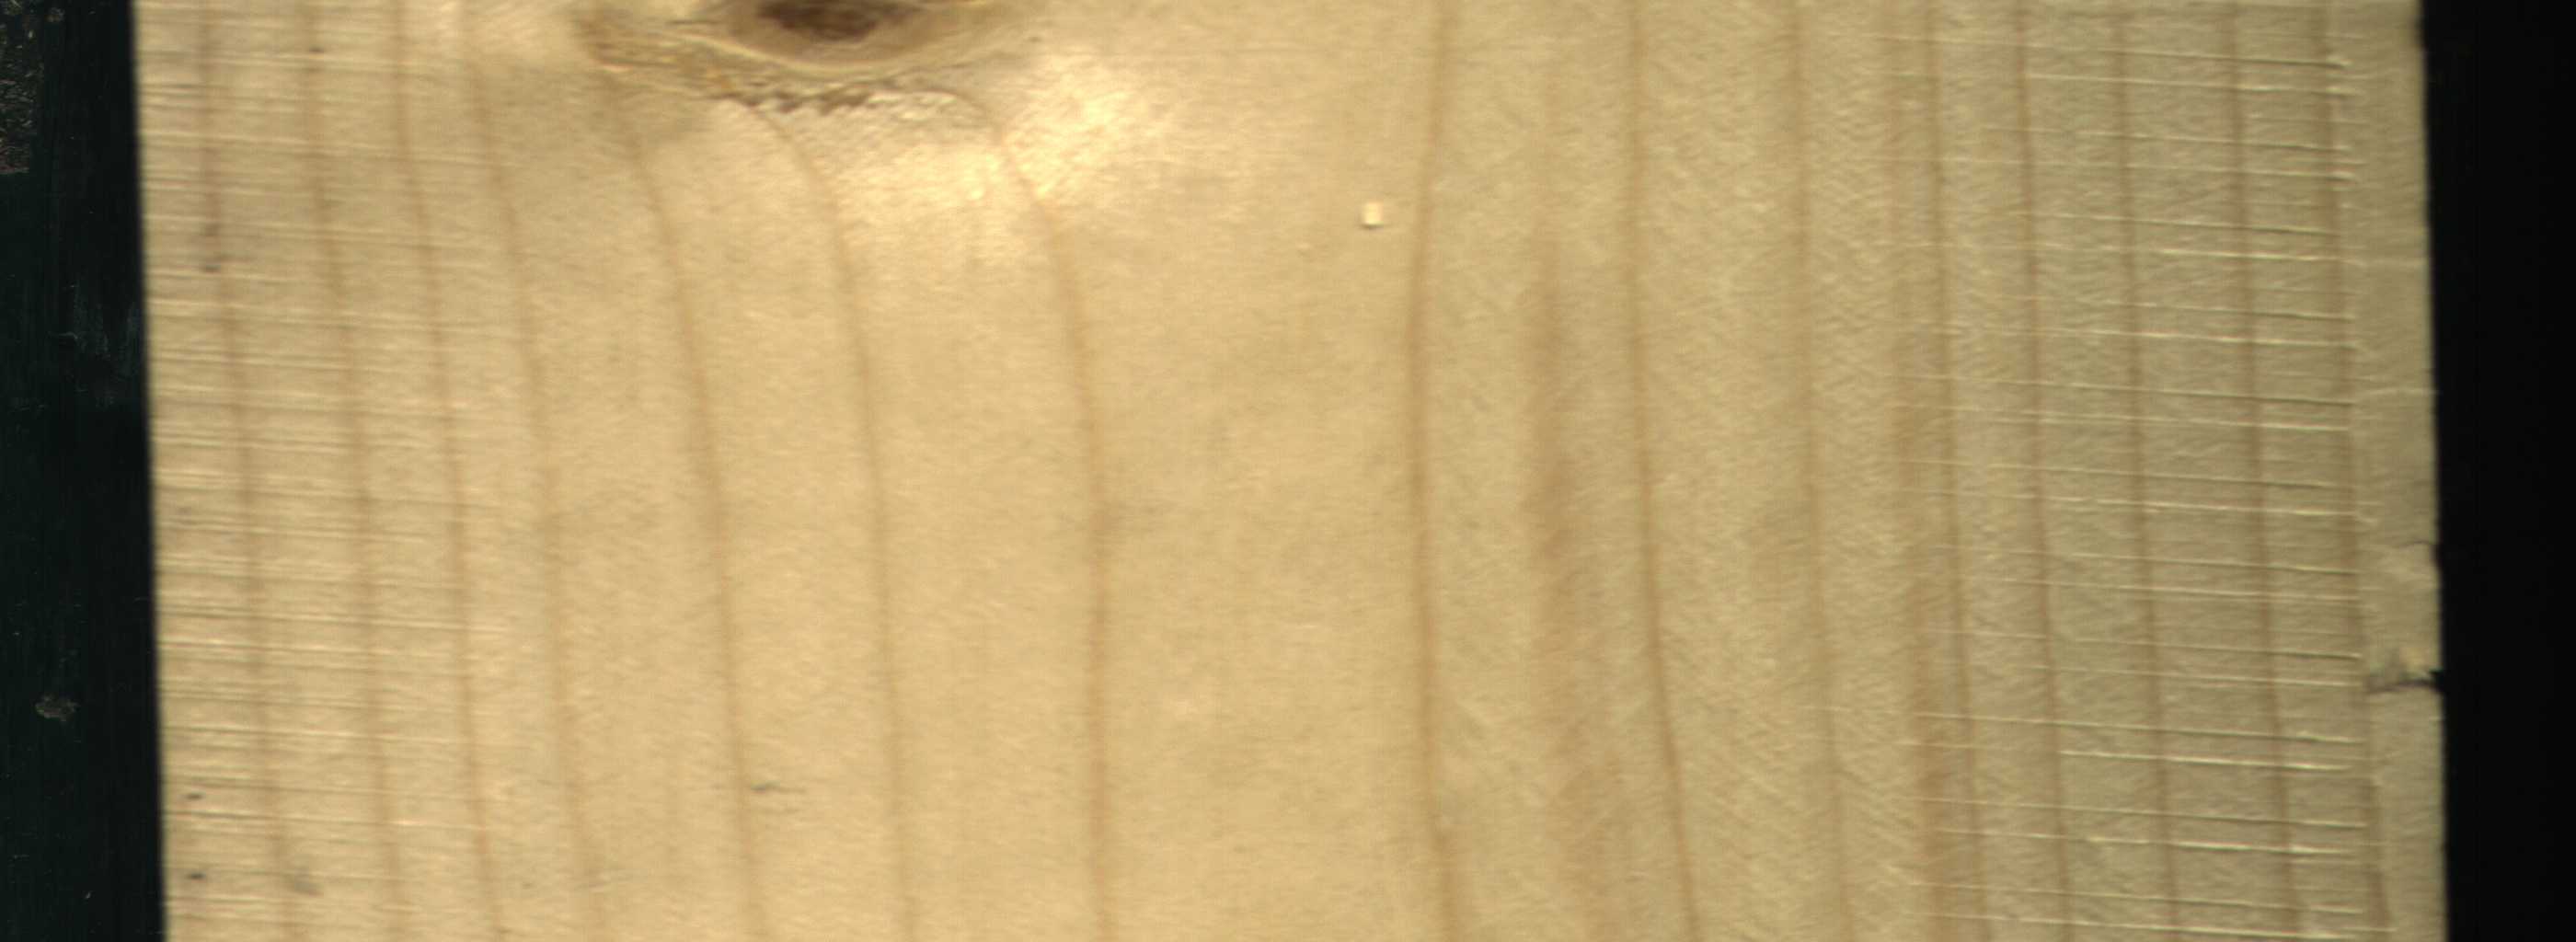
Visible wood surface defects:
Live_Knot